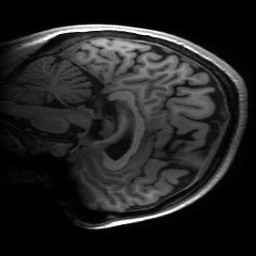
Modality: T1w
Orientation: sagittal
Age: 25
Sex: female
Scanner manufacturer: ge
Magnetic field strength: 3 T
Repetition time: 0.00724 s
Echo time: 0.0027 s